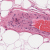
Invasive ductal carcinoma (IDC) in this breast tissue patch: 0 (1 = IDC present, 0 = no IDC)